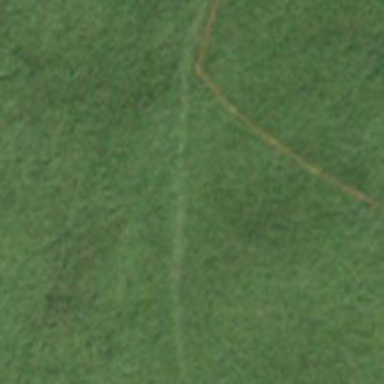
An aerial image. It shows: Path.